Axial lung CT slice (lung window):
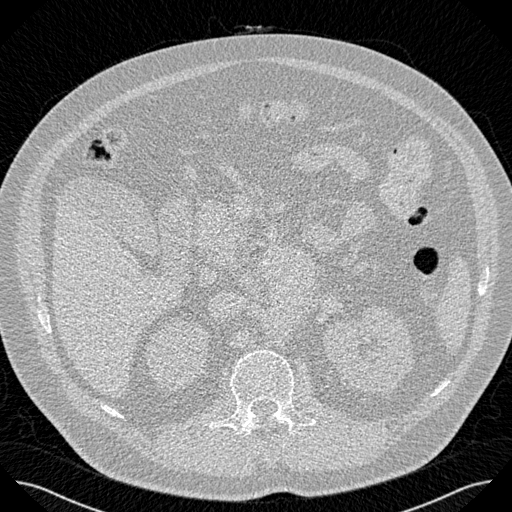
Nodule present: no